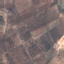
Land use / land cover class: PermanentCrop